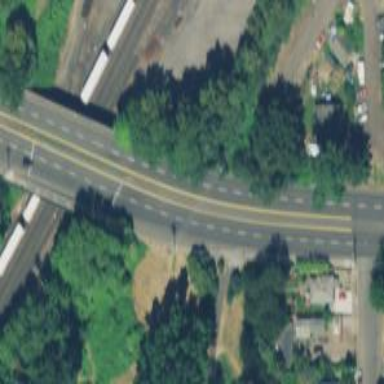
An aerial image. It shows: Primary highway with sidewalk on the left side.